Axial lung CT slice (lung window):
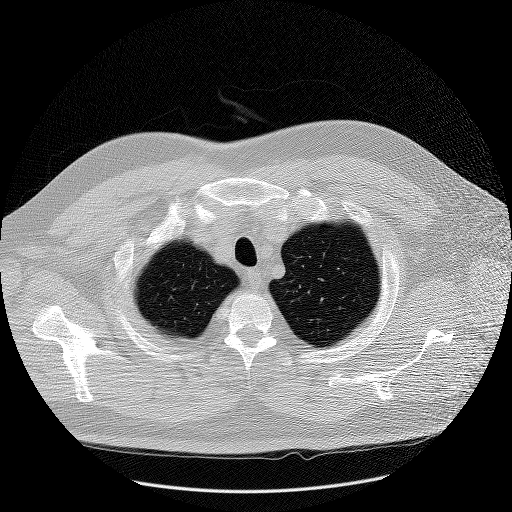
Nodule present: no